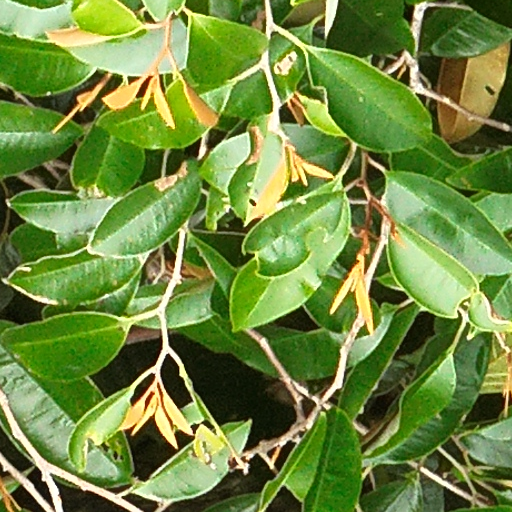
Species: Chrysophyllum cainito
GBIF accepted scientific name: Chrysophyllum cainito
Crown area (m\u00b2): 178.932